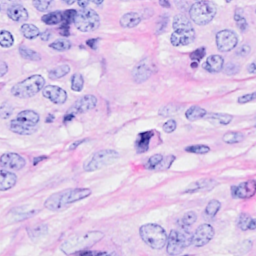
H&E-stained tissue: Breast